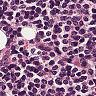
Metastatic tissue present: no